Question: I have a strange problem getting the color of the point that was touched. I created an image (.bmp) and filled it with the paint can. No gradients or other colors. Most of the time when I touch the screen, I get the color I am expecting, but sometimes I get a slightly different color. My code seems straightforward enough:
'''
final Bitmap bm2 = BitmapFactory.decodeFile(image_overlay);
if (bm2!=null) {
overlayimage.setImageBitmap(bm2);
image.setOnTouchListener(new OnTouchListener() {
@Override
public boolean onTouch(View v, MotionEvent mev) {
Log.d(MY_DEBUG_TAG, "onTouch()");
DecodeActionDownEvent(v, mev, bm2);
return false;
}
});
}
private void DecodeActionDownEvent(View v, MotionEvent ev, Bitmap bm2)
{
Log.d(MY_DEBUG_TAG, "DecodeActionDownEvent()");
xCoord = new Integer((int)ev.getRawX());
yCoord = new Integer((int)ev.getRawY());
colorTouched = bm2.getPixel(xCoord, yCoord);
Log.d(MY_DEBUG_TAG, "The coordinates touched were x: " + xCoord + "; y: " + yCoord);
Log.d(MY_DEBUG_TAG, "The color touched was (hex) " + Integer.toHexString(colorTouched));
}
'''
Recently I got a "miss", and checked the coordinates of the image by moving the eyedropper tool around until it was on the exact spot, and the pixel there is no different than the other pixels in the area.
Is it not "safe" to expect android to return the exact color? If I paint a target with #ff424542, is it not safe to assume that if I hit that target, I would get a pixel color of #ff424542? In this case, android was returning #ff4a454a. The attached image is my "image_overlay" file. The area I am targeting is the dark gray in the middle-right. Like I said, most of the time it works perfectly, but every once in a while I record a miss, even when I am clearly in the target zone. From my logs, recent misses were at x: 360, y:399 and x:368, y:399. Successful hits were at x:363, y:393 and x:365, y434.

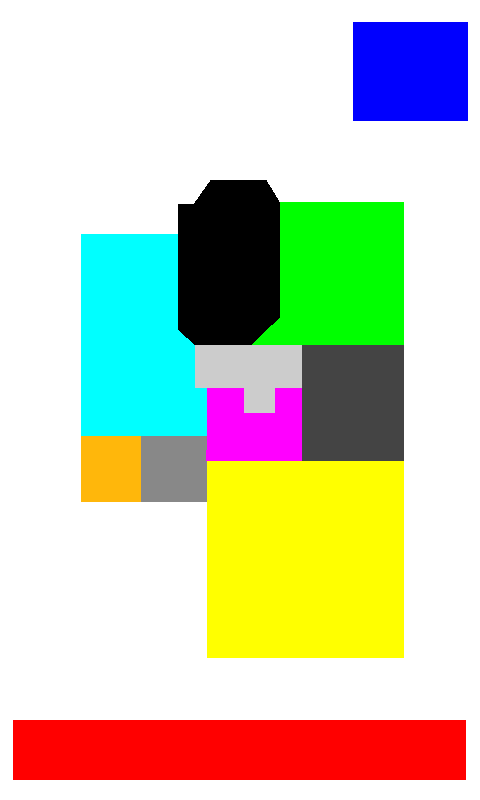
Answer: I'm guessing you're using the eyedropper tool in an app on your PC, where you generated the image? You are then assuming that the image you are working with in Android is identical to the one you are working with on your PC. However, this is not a safe assumption. What are the properties of your source bitmap, e.g. resolution, DPI etc. Then take a look at Bitmap.decodeFile. The clue is in "decode". By default (hence the question about the bitmap properties), Android will not simply read the bitmap from your file specifier and load it into memory. For example, and I'm not sure without digging into the source code, perhaps decodeFile is dithering the resultant bitmap.
You should be using BitmapFactoryOptions to control how the input bitmap is decoded:
<URL>